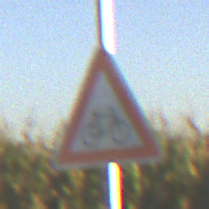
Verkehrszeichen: RadverkehrLinks
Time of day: SunriseSunset
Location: Outdoor (RoadRail)
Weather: Clear
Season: NotSpecified
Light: Natural